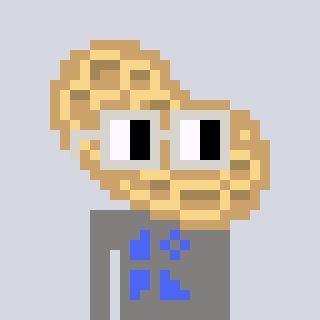
a pixel art character with square light gray glasses, a peanut-shaped head and a bluegrey-colored body on a cool background